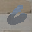
Label: 6